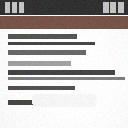
Screen state: on